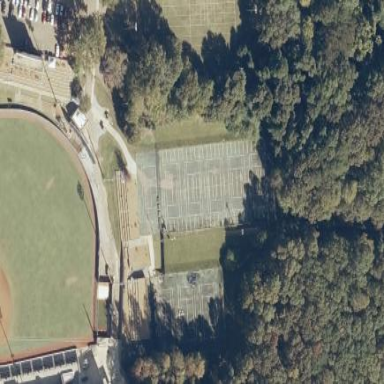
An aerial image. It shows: Tennis court on pitch designated for leisure land.